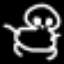
Label: frog